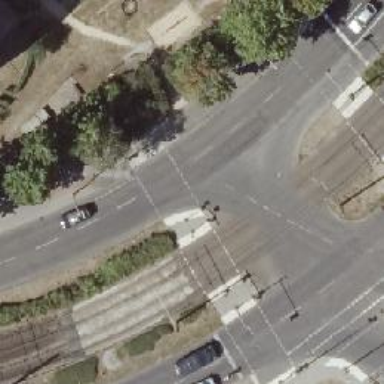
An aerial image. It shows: Tram crossing with traffic signals.